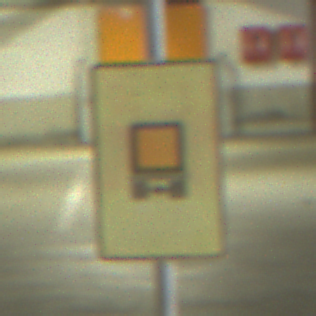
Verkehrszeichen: KennzeichnungspflichtigeFahrzeugeGefaehrlicheGueterOhnePfeilsymbol
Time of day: NotSpecified
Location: Indoor (Special)
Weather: NotSpecified
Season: NotSpecified
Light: Artificial